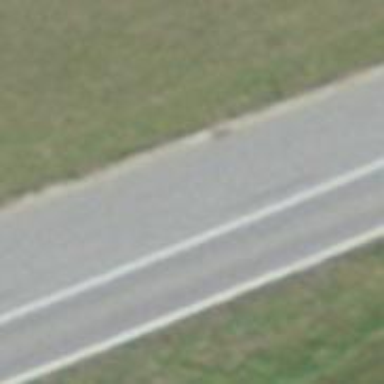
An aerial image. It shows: Primary highway.